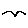
Label: bird